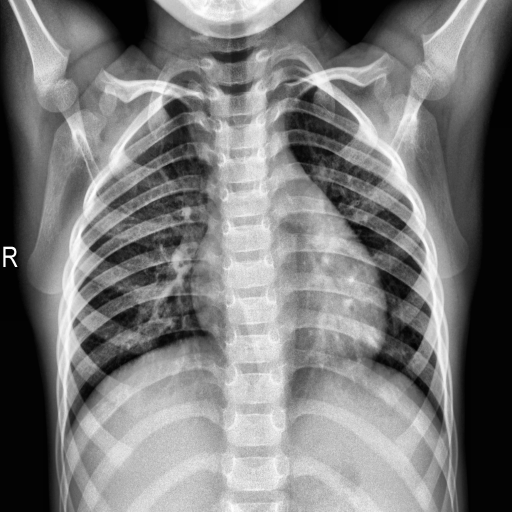
Finding: NORMAL